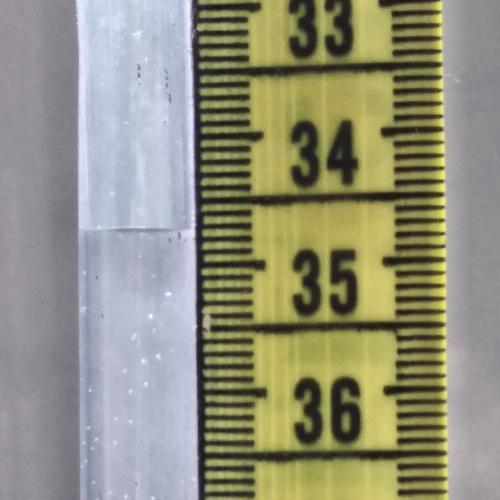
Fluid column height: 34.7 cm